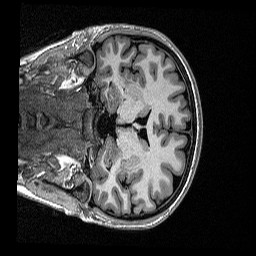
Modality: T1w
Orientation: coronal
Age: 23
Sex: female
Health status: healthy
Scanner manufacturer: siemens
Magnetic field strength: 1.5 T
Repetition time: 2.73 s
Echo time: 0.00357 s